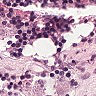
Metastatic tissue present: no